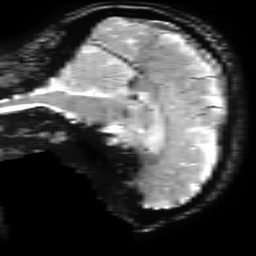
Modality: T2starw
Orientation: sagittal
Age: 48
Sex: female
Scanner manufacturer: ge
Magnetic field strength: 3 T
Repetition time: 0.65 s
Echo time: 0.02 s